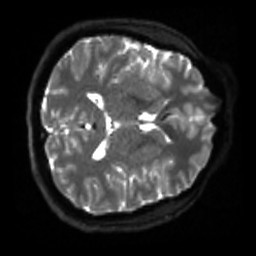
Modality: sbref
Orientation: axial
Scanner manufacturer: siemens
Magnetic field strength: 3 T
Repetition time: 4 s
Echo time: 0.0594 s